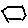
Label: hexagon